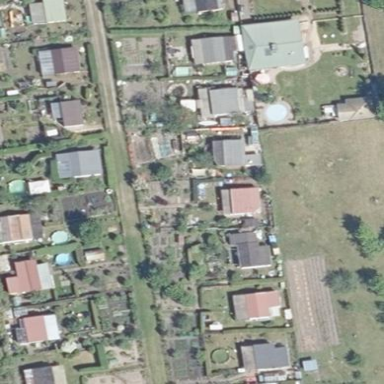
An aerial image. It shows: Area designated for allotments.